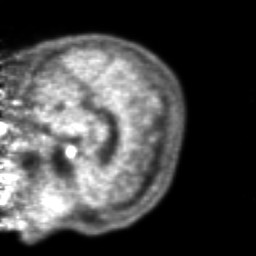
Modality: PET
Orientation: sagittal
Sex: female
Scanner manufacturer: ge